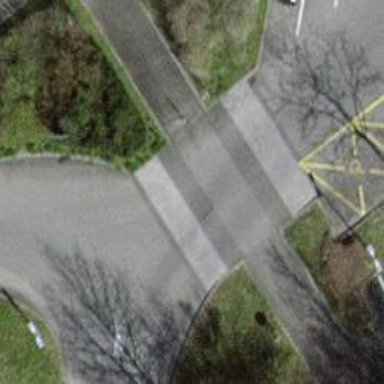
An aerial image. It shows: Traffic calming table.